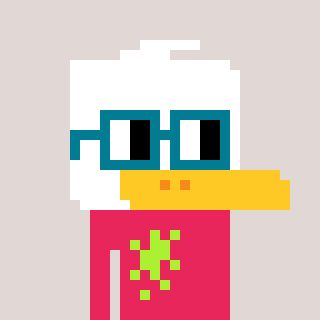
a pixel art character with square dark green glasses, a duck-shaped head and a redpinkish-colored body on a warm background